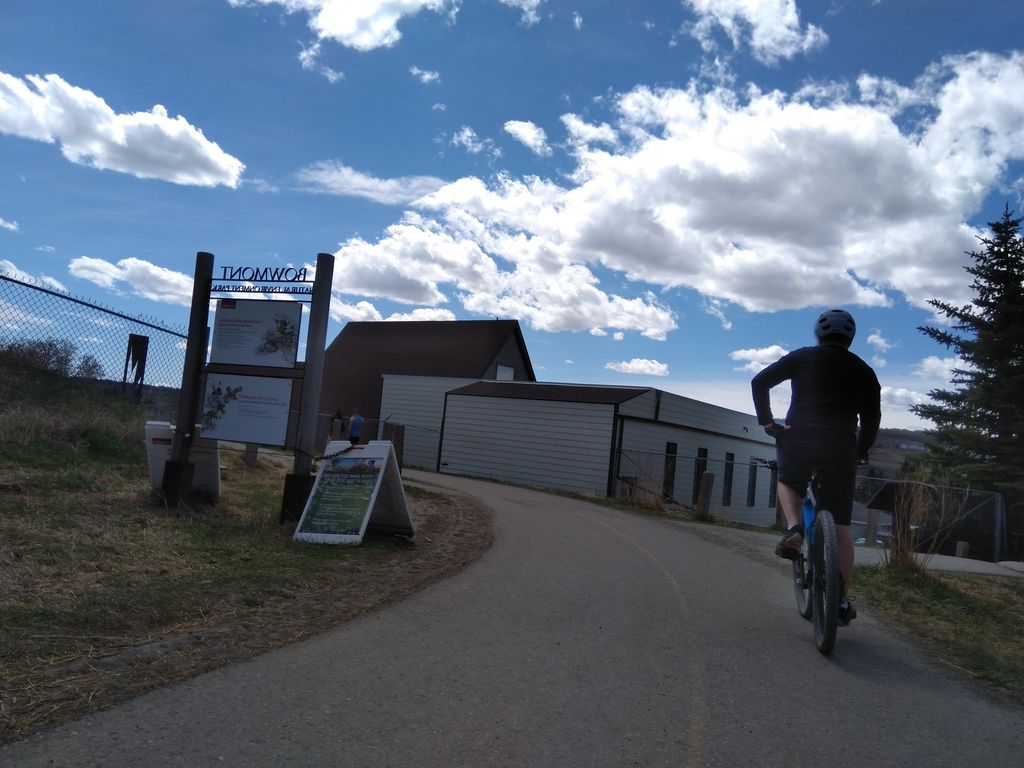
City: calgary